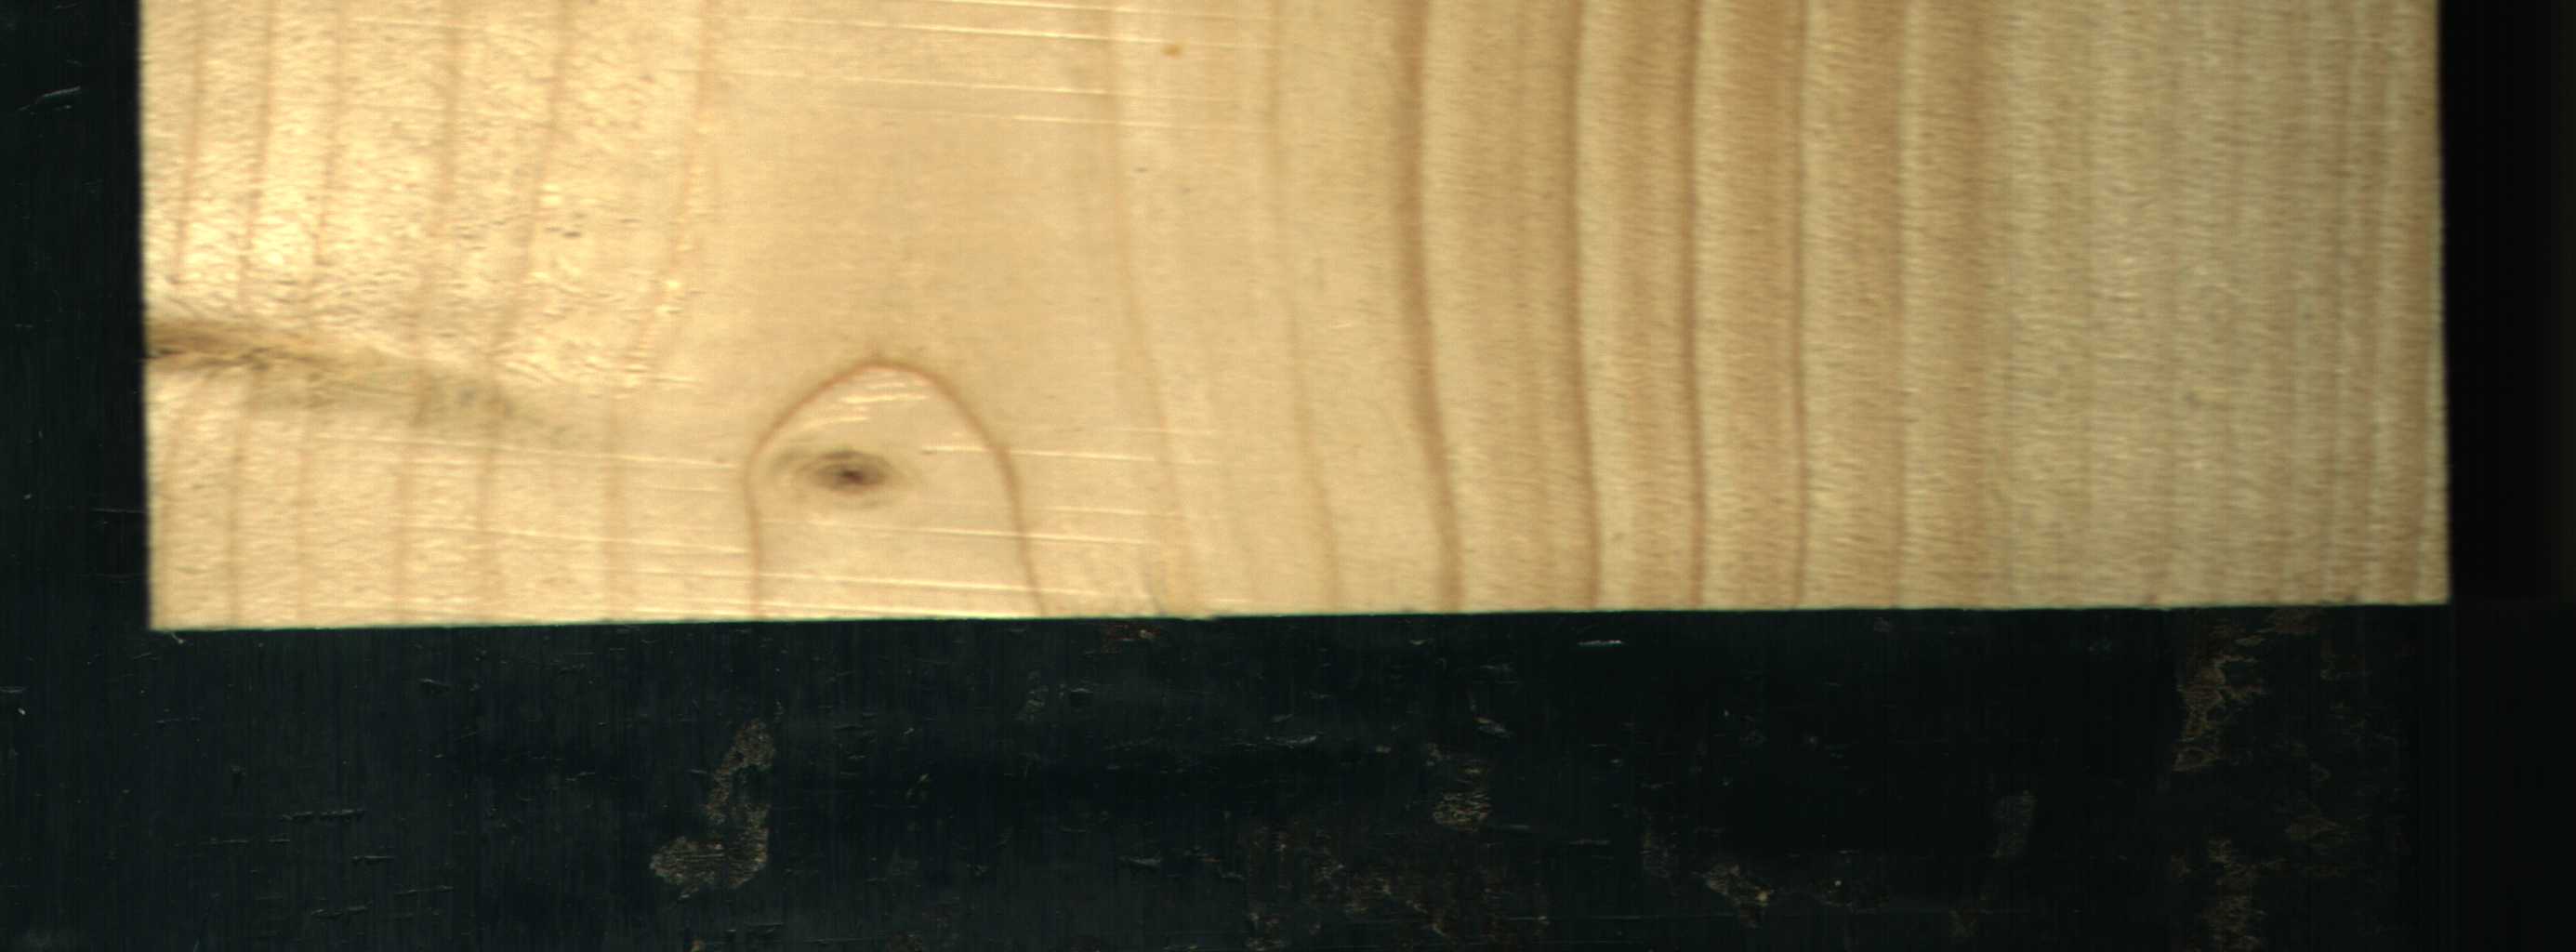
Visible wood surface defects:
Live_Knot
Live_Knot